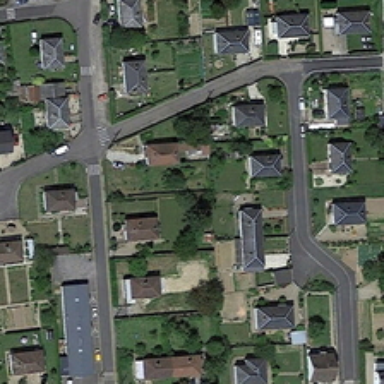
Many buildings and many green trees are in a medium residential area .